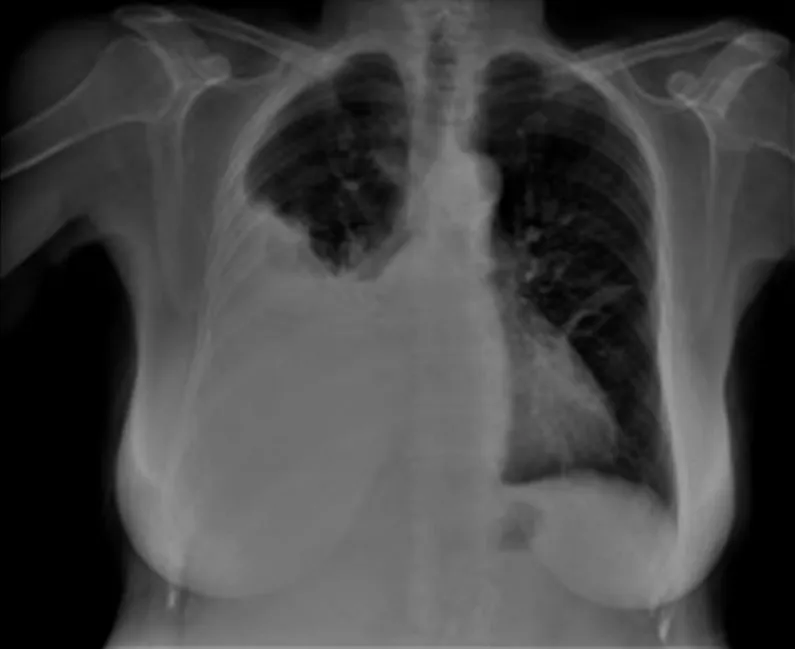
Posteroanterior chest X-ray showed increase in density in the lower zone of the right hemithorax.
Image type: radiology (x_ray)